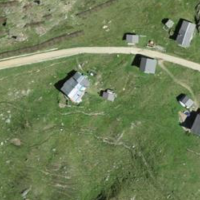
EUNIS habitat code: 23
Species observed at this site:
Marmota marmota
Arcyptera fusca